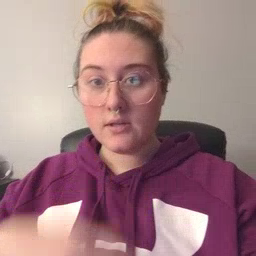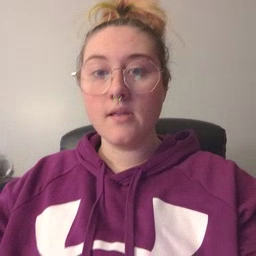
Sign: dirty